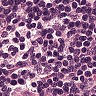
Metastatic tissue present: no